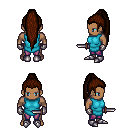
a pixel art fantasy rpg character, male body template, human, dark skin, teal tunic, magenta pants, brown extra-long topknot hairstyle, metal gloves, metal boots, dagger, four views (front, back, left, right), 2x2 character sprite sheet, small pixel art, hard edges, no anti-aliasing